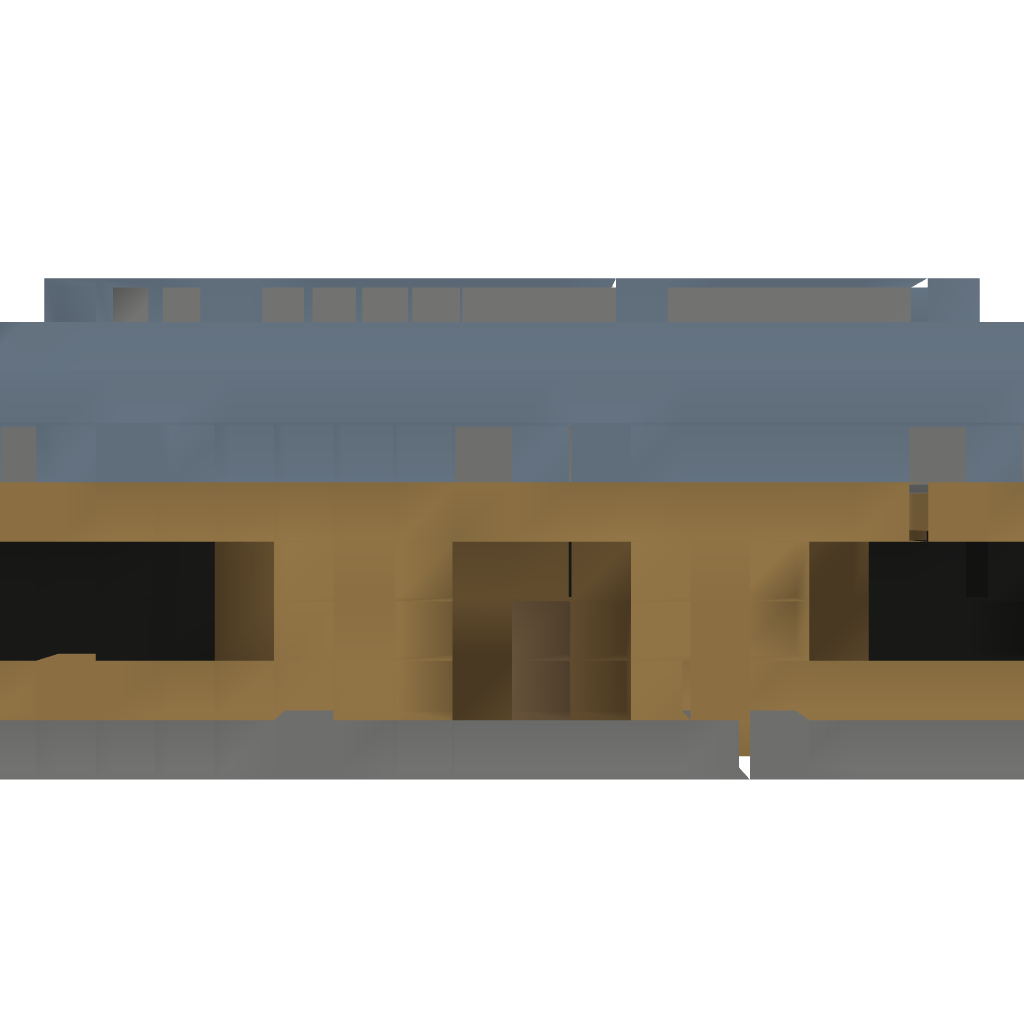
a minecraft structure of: Card Table (Primitive but Functional)